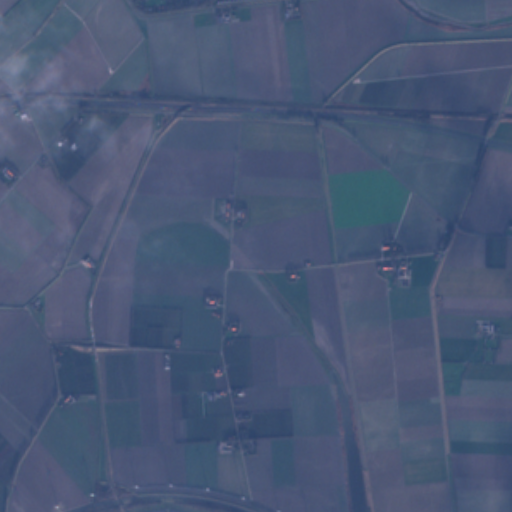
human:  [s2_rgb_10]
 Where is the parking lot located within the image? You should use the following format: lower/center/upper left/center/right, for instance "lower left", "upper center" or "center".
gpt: The parking lot is located in the center right of the image.
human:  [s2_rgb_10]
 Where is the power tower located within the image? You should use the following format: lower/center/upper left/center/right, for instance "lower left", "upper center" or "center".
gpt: The power tower is located in the lower left of the image.
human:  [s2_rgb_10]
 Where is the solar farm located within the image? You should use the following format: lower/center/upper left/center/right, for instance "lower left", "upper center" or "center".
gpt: The solar farm is located in the lower left of the image.
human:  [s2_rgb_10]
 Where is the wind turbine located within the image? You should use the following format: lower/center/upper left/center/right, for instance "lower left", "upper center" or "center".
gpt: The wind turbine is located in the lower left of the image.
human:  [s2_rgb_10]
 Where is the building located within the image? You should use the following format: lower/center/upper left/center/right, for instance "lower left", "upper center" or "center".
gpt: There is no building in the image.